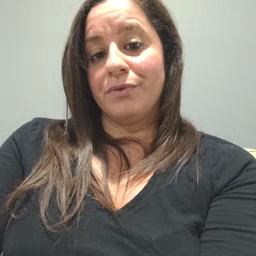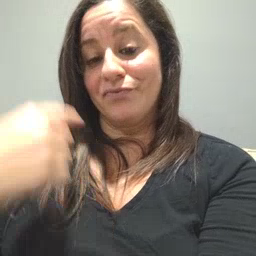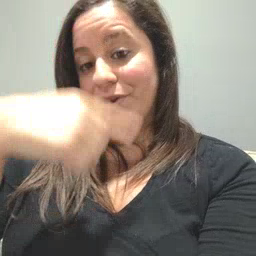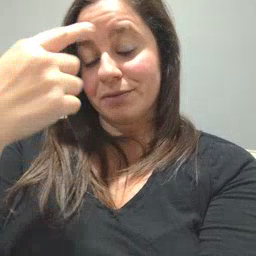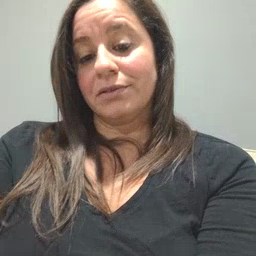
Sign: face